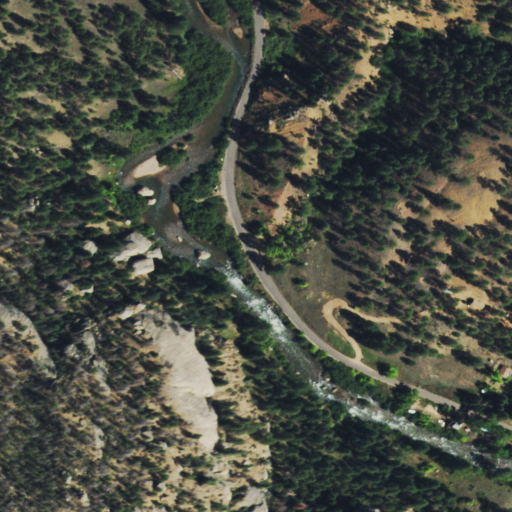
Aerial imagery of valley in Colorado named Long Gulch containing evergreen forest, open development, woody wetlands, shrub, and low intensity development